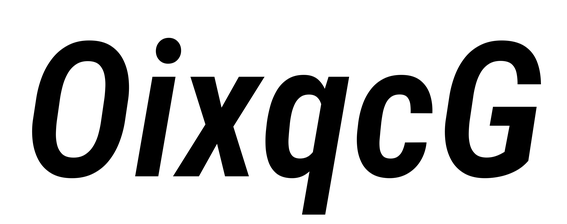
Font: Roboto-Italic_Condensed_SemiBold_Italic